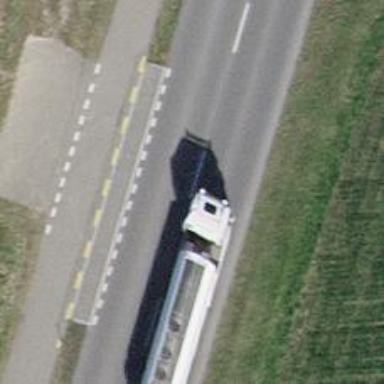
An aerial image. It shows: Asphalt cycleway.